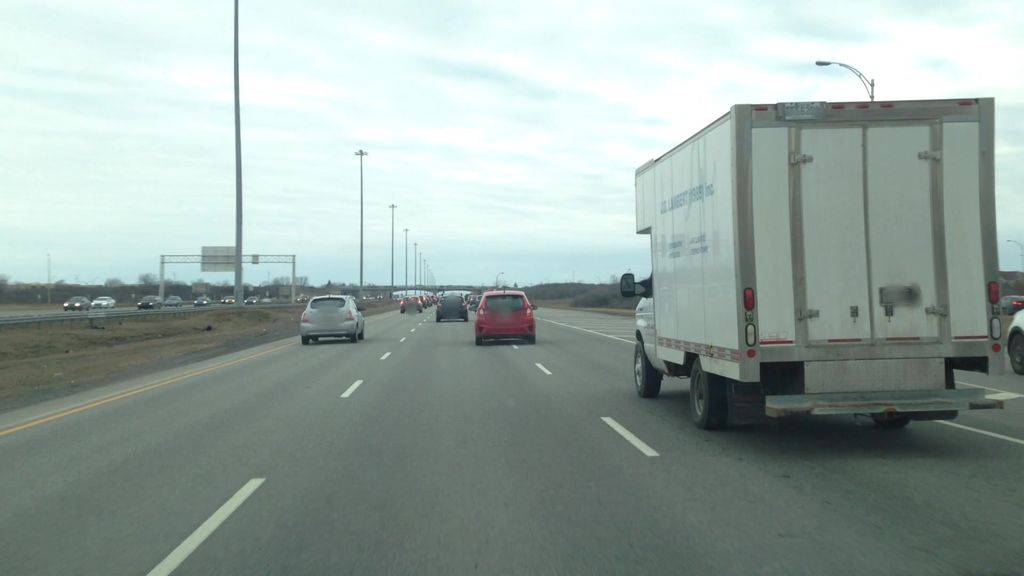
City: montreal